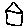
Label: house